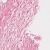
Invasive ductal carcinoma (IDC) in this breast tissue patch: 0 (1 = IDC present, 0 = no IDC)